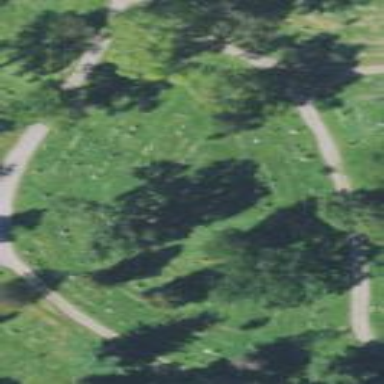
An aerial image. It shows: Cemetery.